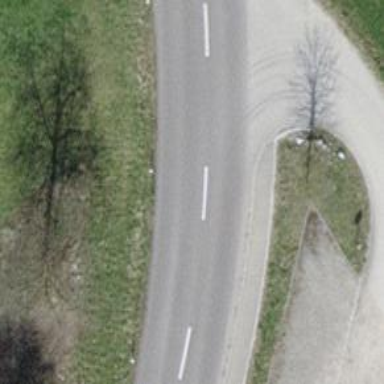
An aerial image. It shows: Tertiary road with asphalt surface.